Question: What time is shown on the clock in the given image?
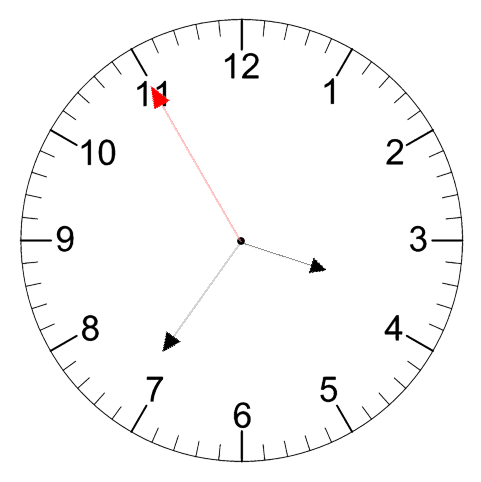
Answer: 03:35:55